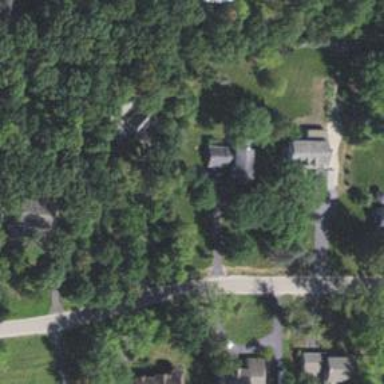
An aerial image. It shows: Driveway leading to service road.